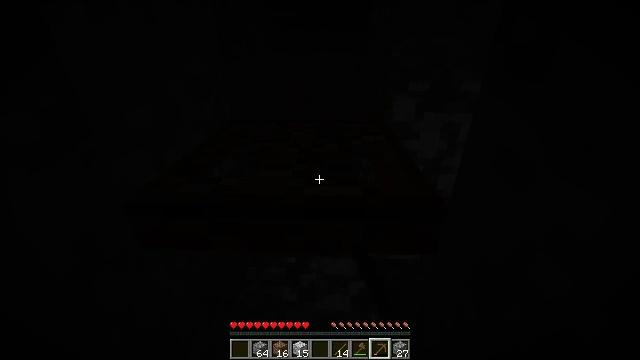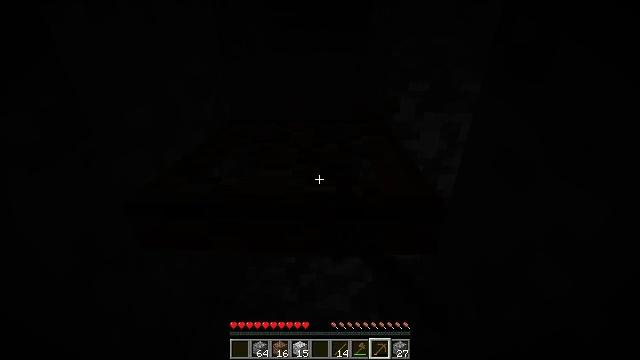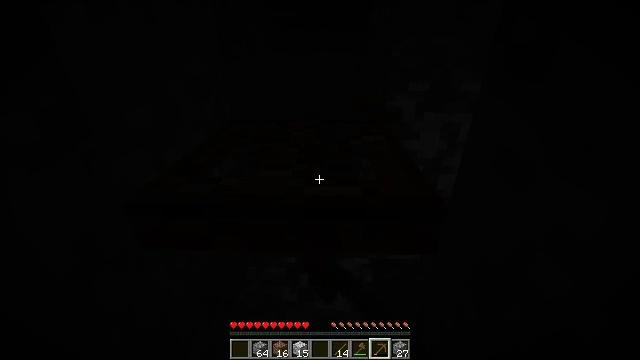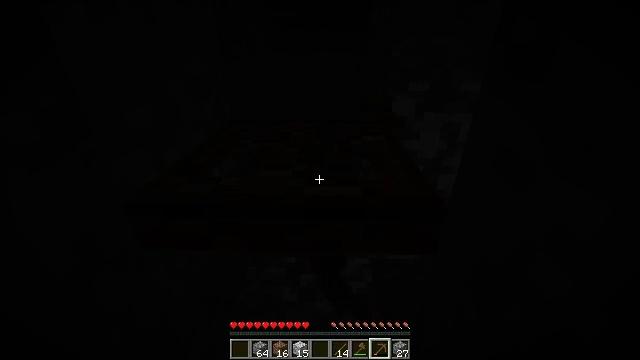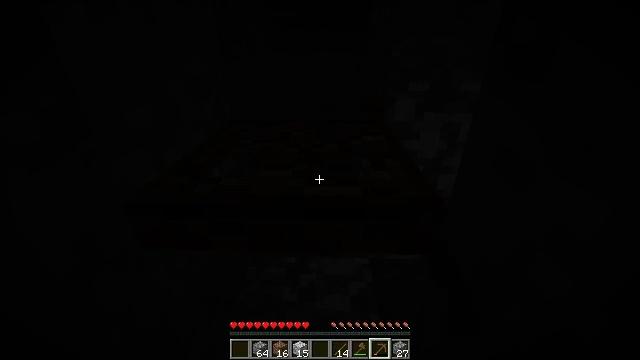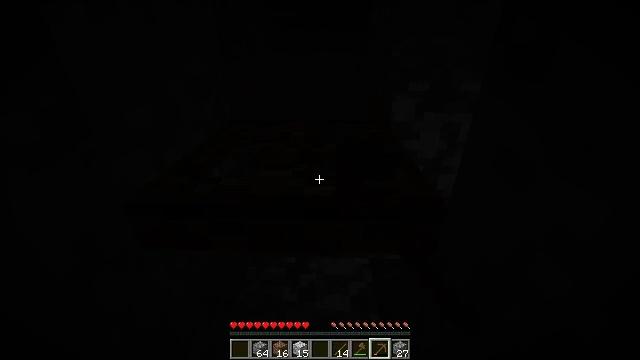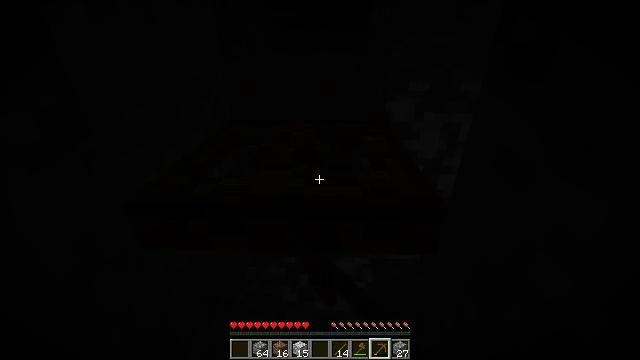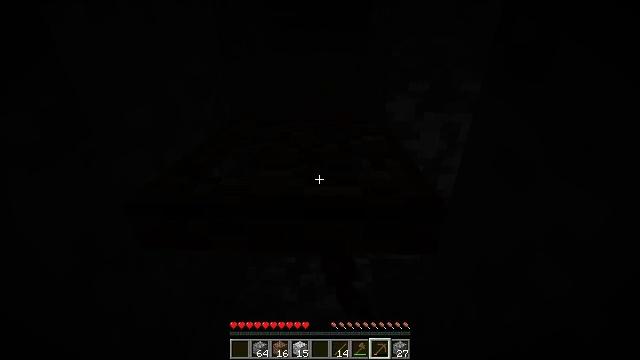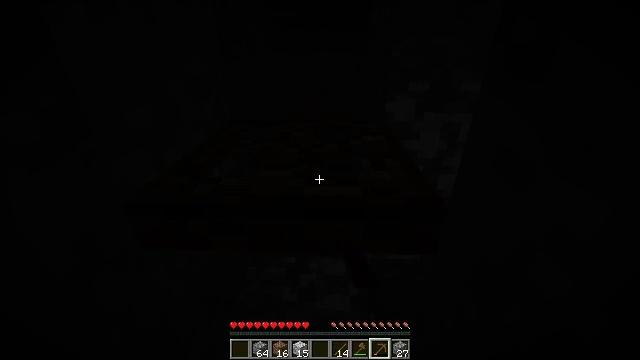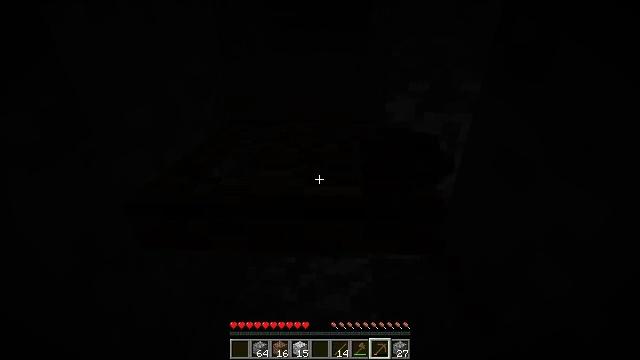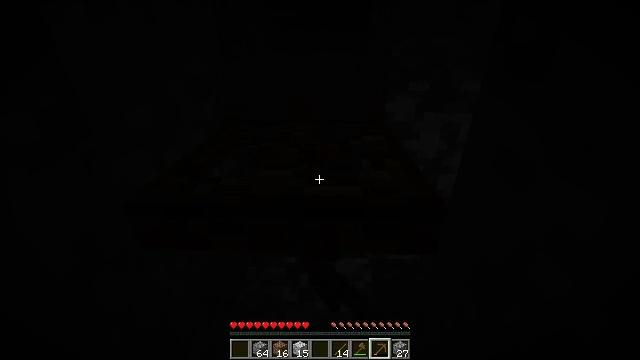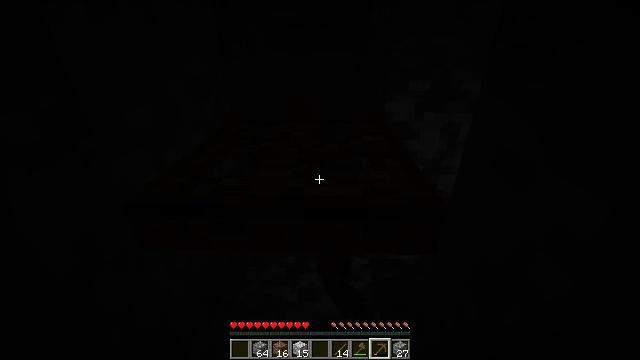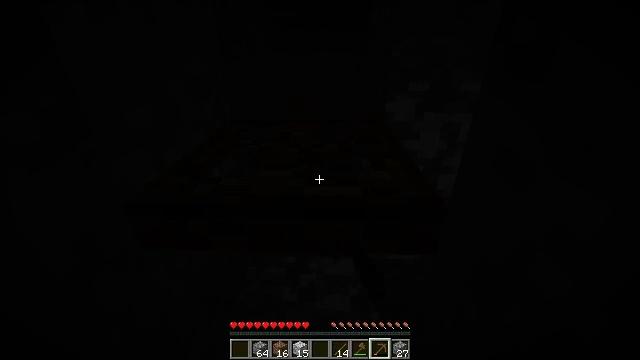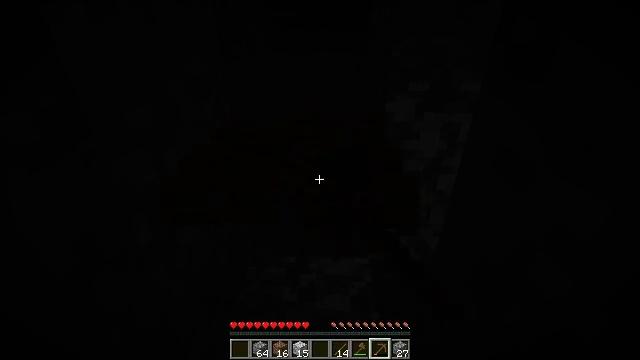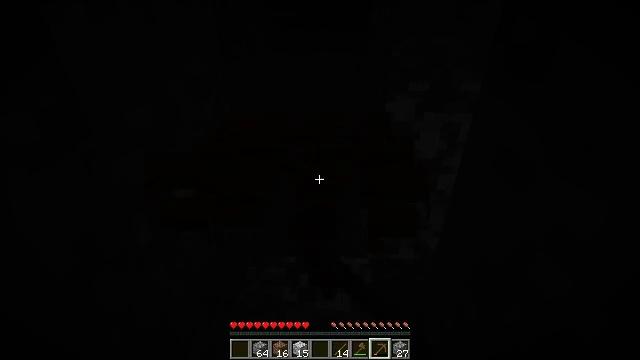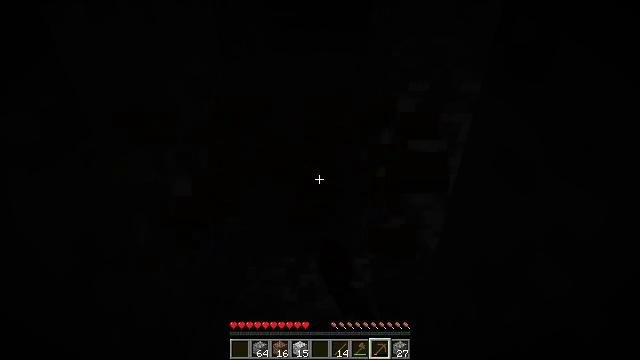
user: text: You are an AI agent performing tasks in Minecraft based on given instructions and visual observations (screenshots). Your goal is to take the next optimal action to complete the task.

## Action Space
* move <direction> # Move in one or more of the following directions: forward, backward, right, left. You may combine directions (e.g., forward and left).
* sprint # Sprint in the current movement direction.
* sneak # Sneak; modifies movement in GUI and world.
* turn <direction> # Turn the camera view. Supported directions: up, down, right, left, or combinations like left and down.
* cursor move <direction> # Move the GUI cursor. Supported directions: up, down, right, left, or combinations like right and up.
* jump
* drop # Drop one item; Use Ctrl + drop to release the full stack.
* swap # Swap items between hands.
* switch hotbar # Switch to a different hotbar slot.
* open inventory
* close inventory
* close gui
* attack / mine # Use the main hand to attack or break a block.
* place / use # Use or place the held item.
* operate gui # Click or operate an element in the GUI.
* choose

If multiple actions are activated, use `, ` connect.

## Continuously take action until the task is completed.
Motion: motion action
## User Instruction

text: Collect the oak trapdoor for re-use.
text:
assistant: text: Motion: attack / mine
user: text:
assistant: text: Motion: attack / mine
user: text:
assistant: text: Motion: attack / mine
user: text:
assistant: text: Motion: attack / mine
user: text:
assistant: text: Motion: attack / mine
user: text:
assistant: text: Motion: attack / mine
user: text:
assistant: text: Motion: attack / mine
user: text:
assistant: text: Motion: attack / mine
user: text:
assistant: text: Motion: attack / mine
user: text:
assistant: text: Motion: attack / mine
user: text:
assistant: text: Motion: attack / mine
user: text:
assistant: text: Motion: attack / mine
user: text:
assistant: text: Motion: attack / mine
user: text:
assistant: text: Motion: attack / mine
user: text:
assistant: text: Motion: attack / mine
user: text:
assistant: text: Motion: attack / mine
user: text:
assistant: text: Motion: attack / mine
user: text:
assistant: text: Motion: attack / mine